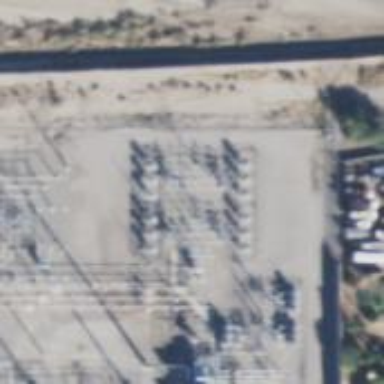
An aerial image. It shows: Switch used for power control.